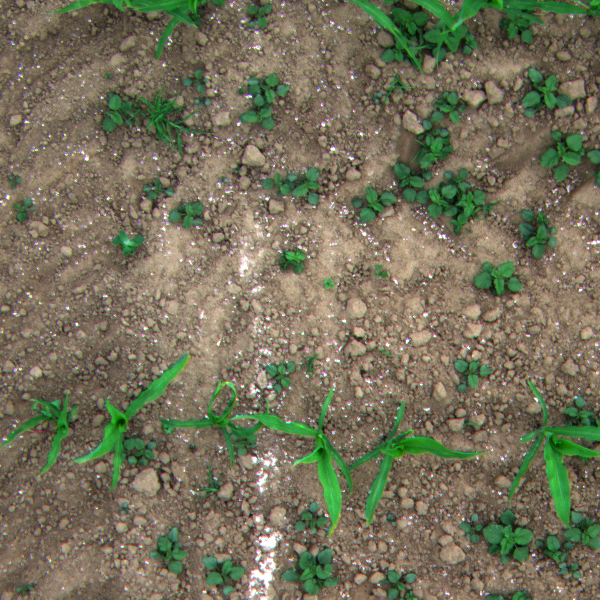
Acquisition date: 2023-06-06
Tile: 0764
Annotated plant instances:
label: amaranth
label: amaranth
label: amaranth
label: amaranth
label: amaranth
label: amaranth
label: weed_other
label: amaranth
label: amaranth
label: amaranth
label: amaranth
label: amaranth
label: amaranth
label: barnyard_grass
label: amaranth
label: amaranth
label: amaranth
label: amaranth
label: amaranth
label: barnyard_grass
label: quickweed
label: amaranth
label: amaranth
label: barnyard_grass
label: amaranth
label: barnyard_grass
label: amaranth
label: amaranth
label: amaranth
label: amaranth
label: amaranth
label: weed_other
label: amaranth
label: amaranth
label: amaranth
label: barnyard_grass
label: amaranth
label: amaranth
label: barnyard_grass
label: amaranth
label: amaranth
label: amaranth
label: amaranth
label: weed_other
label: amaranth
label: amaranth
label: weed_other
label: amaranth
label: amaranth
label: amaranth
label: amaranth
label: amaranth
label: amaranth
label: amaranth
label: amaranth
label: amaranth
label: amaranth
label: barnyard_grass
label: barnyard_grass
label: amaranth
label: amaranth
label: amaranth
label: amaranth
label: weed_other
label: amaranth
label: barnyard_grass
label: amaranth
label: amaranth
label: amaranth
label: amaranth
label: amaranth
label: amaranth
label: barnyard_grass
label: maize
label: maize
label: maize
label: maize
label: amaranth
label: maize
label: weed_other
label: maize
label: maize
label: maize
label: maize
label: maize
label: maize